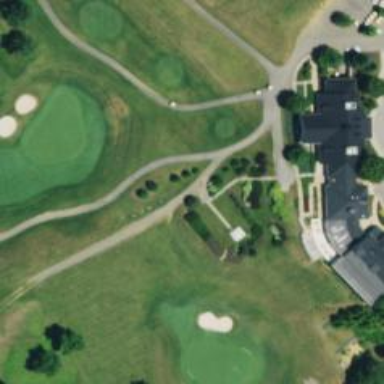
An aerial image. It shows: Path for both road and golf.